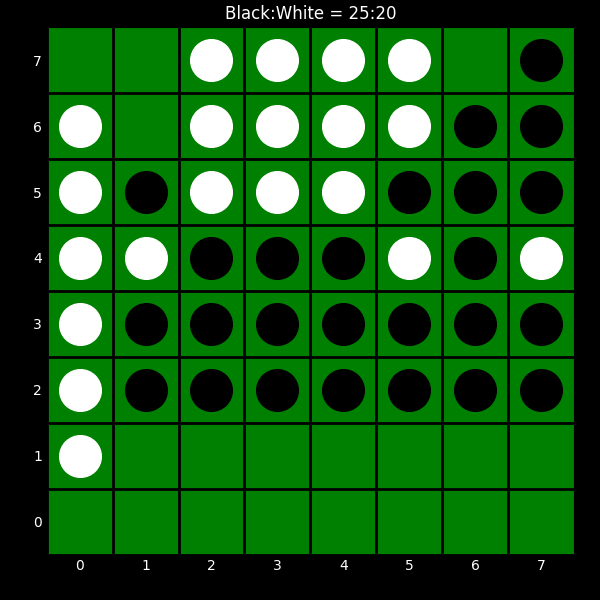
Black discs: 25
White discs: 20